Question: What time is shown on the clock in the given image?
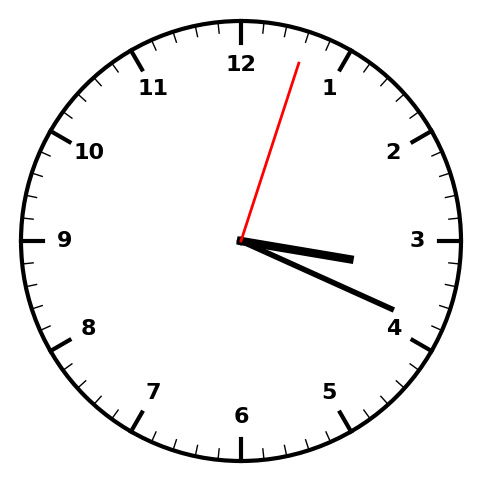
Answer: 03:19:03